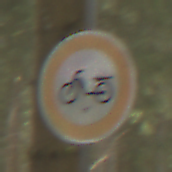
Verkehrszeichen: VerbotMofas
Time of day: MorningAfternoon
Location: Outdoor (Nature)
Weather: Overcast
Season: Winter
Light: Natural